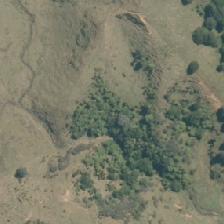
Land cover: broadleaved_indigenous_hardwood